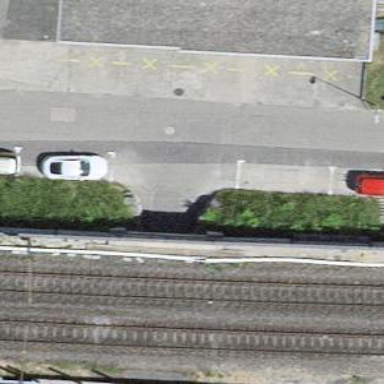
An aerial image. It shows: Cycleway.